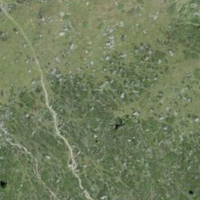
EUNIS habitat code: 26
Species observed at this site:
Arnica montana